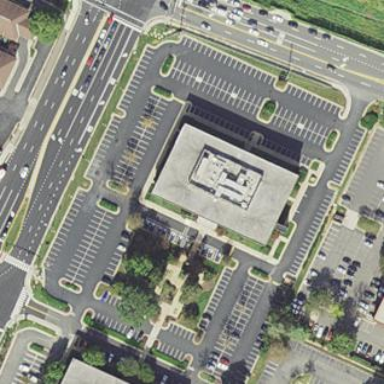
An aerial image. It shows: Office building.